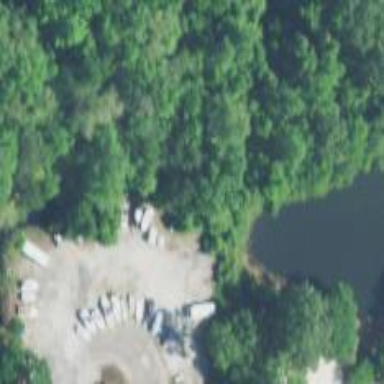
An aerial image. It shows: Boat storage area.